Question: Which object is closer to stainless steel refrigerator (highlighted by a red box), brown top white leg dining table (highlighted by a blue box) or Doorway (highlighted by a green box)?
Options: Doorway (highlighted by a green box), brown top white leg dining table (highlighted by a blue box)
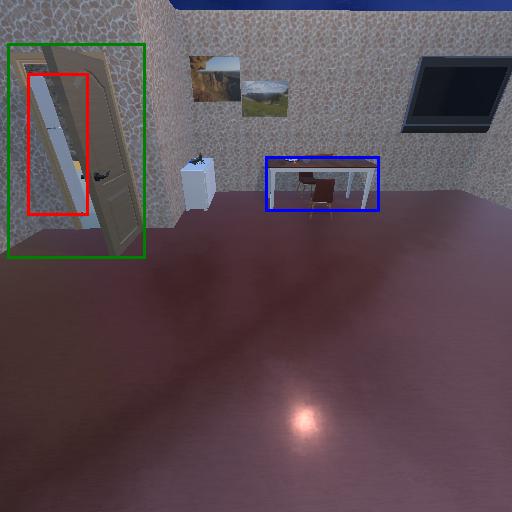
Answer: Doorway (highlighted by a green box)